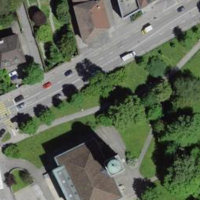
EUNIS habitat code: 54
Species observed at this site:
Chelidonium majus
Fagus sylvatica